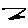
Label: zigzag